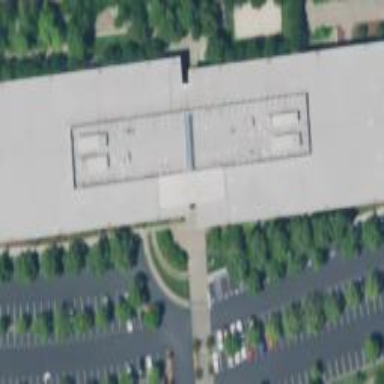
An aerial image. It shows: Commercial building.